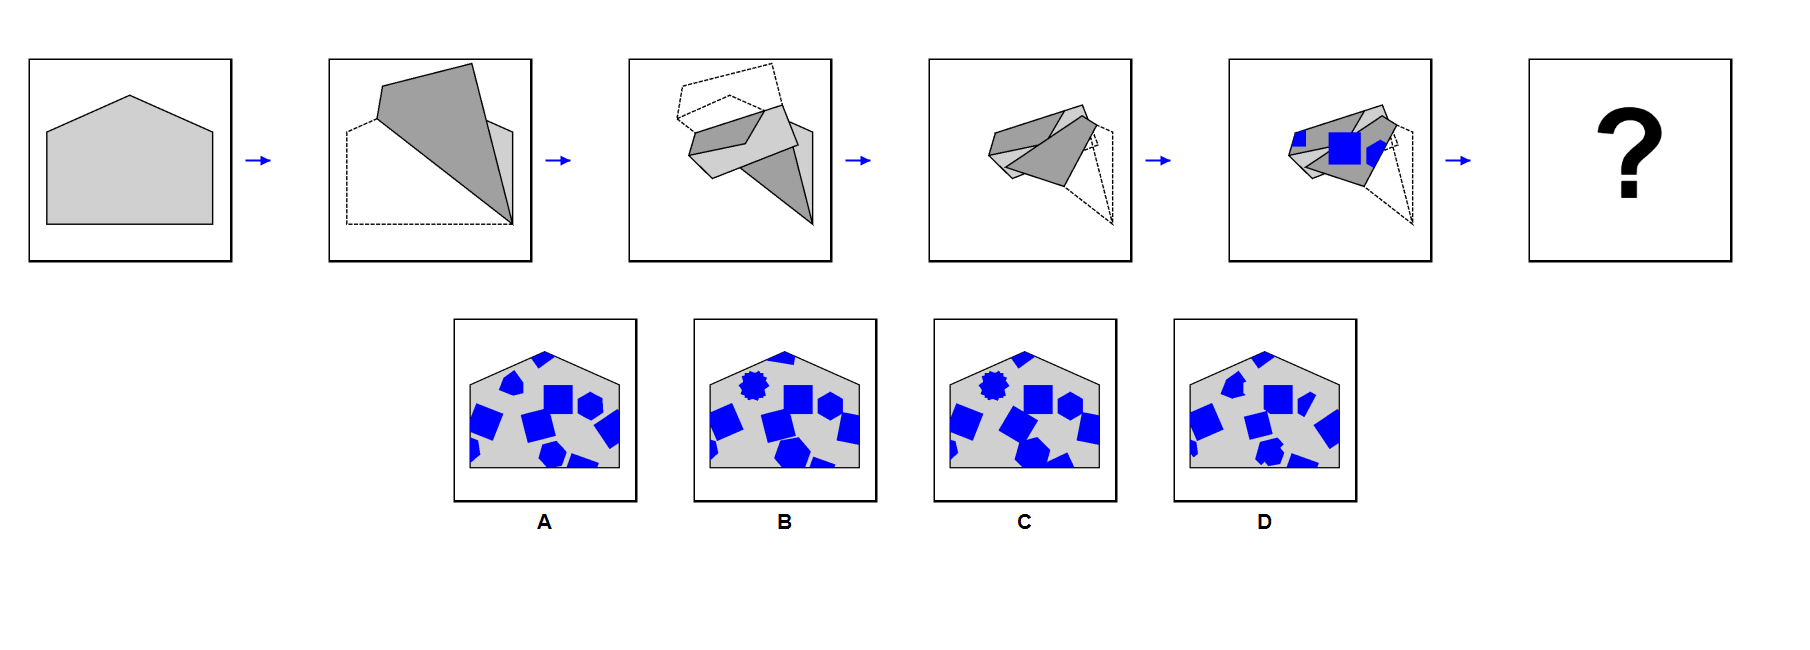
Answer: A